Field crop: maize
Growth stage: 2
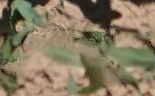
Species: maize